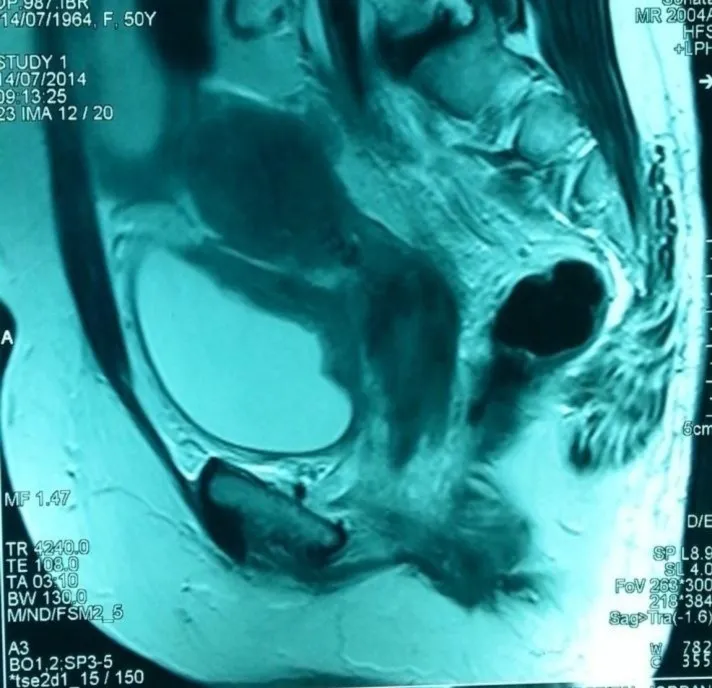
50-year-old female patient with invasive lobular breast carcinoma metastatic to the urinary bladder. Contrast Enhanced MRI image of the pelvis, sagittal reconstruction demonstrating: thickening of posterior urinary bladder wall.
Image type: radiology (mri)